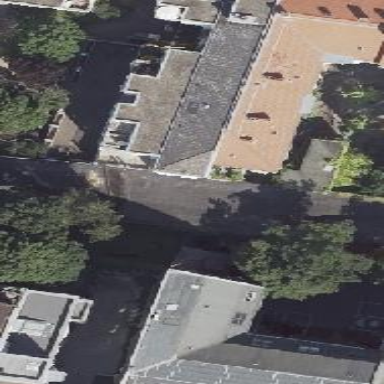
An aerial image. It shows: Part of building.